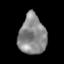
Tissue: lung
Cell type: Epithelial cells
Senescence score: 0.2019
Nuclear area (px): 1052
Mean DAPI intensity: 136.913